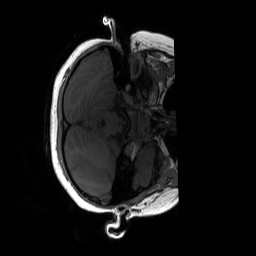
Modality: T1w
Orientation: axial
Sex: female
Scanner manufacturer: siemens
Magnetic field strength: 3 T
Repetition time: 1.9 s
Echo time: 0.00243 s